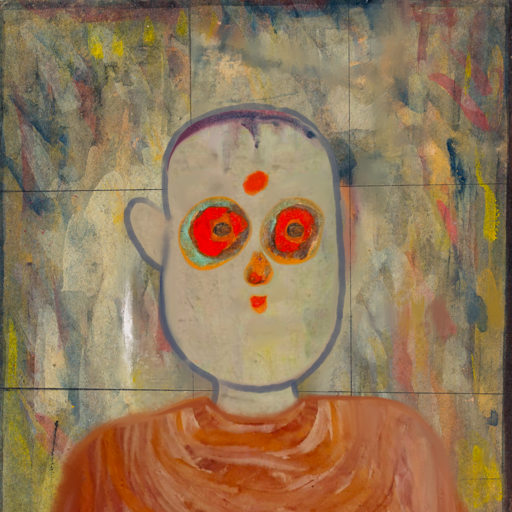
Background: GypsyMother, Head And Neck Front: Hill_Girl, Face Front: Sisters, Bust: Pious_Lady, Hair Front: Blank, Head Accessory: Blank, Second Necklace: Blank, Necklace: Blank, Baby: Blank